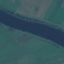
Land use / land cover: River